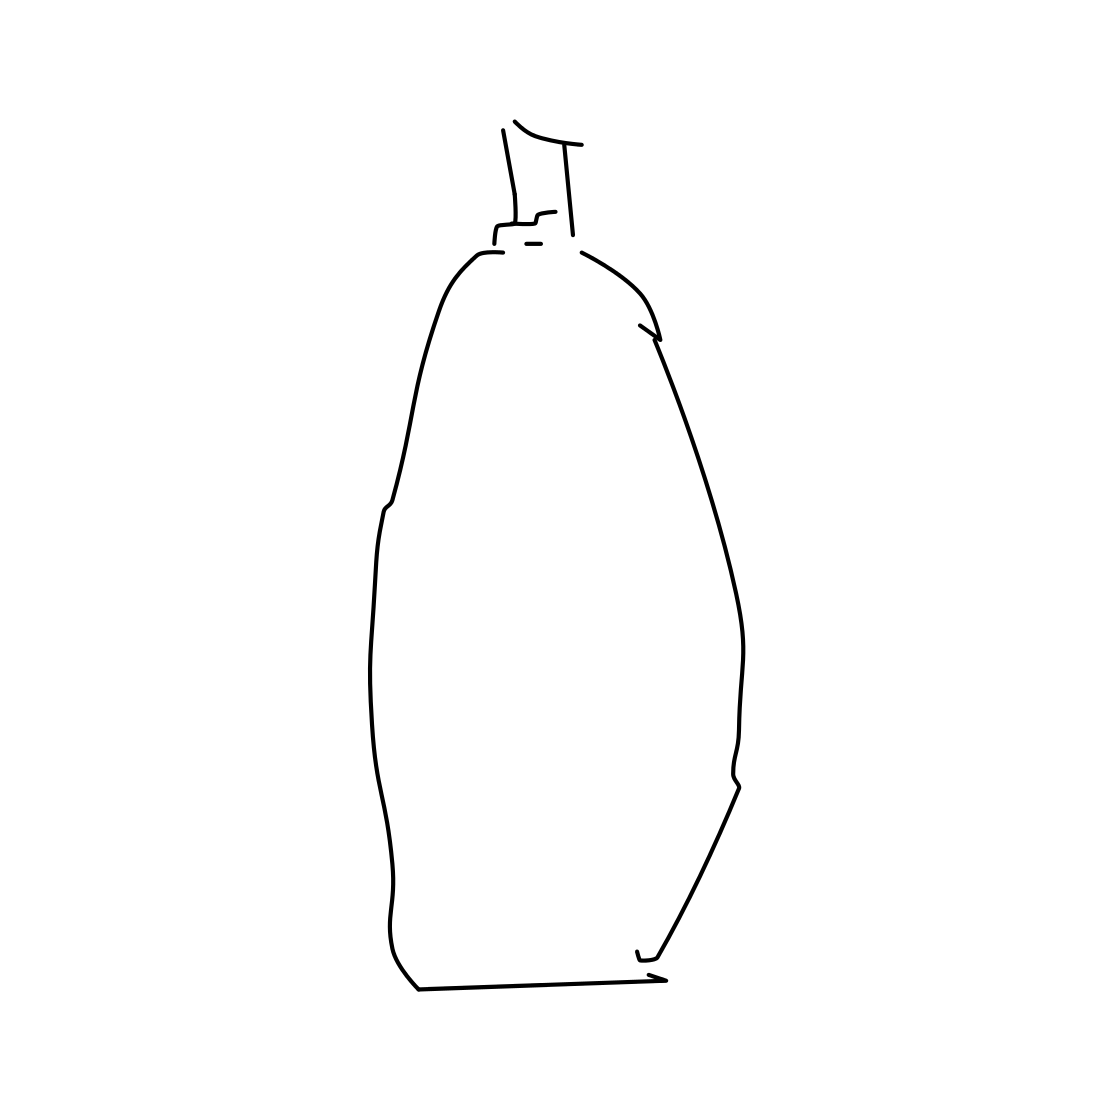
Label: wine-bottle